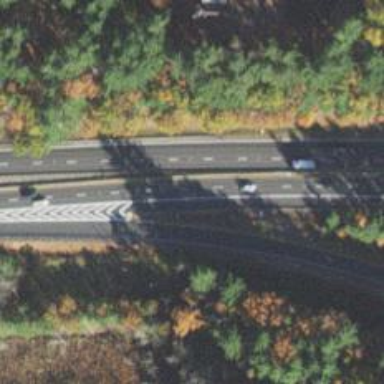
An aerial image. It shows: Asphalt motorway.